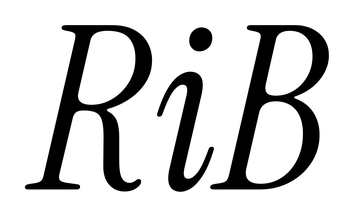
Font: InstrumentSerif-Italic